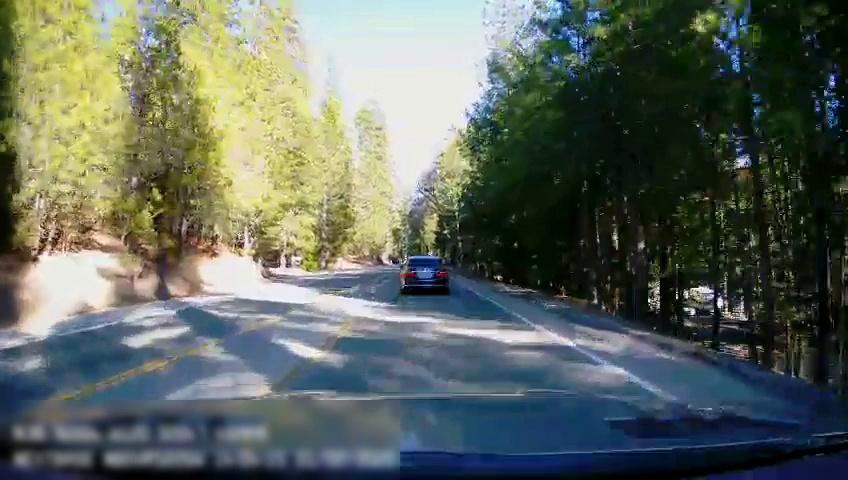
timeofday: Day
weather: Sunny
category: Drivable Space
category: Vehicles | Car
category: Lanes | Opposite Lane
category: Lanes | Opposite Lane
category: Lanes | Current Lane
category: Lanes | Current Lane